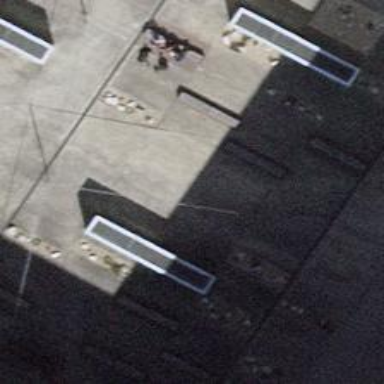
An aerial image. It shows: Bench.